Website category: jobs
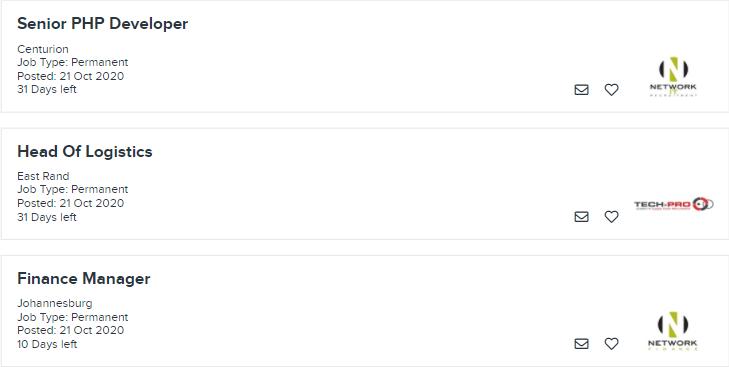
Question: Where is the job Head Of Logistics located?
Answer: East Rand

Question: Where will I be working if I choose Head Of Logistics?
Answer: East Rand

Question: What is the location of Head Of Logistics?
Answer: East Rand

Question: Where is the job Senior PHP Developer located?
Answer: Centurion

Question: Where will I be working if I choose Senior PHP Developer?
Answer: Centurion

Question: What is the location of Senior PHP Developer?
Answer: Centurion

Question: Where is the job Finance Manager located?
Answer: Johannesburg

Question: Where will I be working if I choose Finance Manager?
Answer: Johannesburg

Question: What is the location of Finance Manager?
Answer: Johannesburg

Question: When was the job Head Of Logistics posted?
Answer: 21 Oct 2020

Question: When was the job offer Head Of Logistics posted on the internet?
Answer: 21 Oct 2020

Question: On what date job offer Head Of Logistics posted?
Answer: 21 Oct 2020

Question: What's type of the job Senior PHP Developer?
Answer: Job Type: Permanent

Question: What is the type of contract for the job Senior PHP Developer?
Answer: Job Type: Permanent

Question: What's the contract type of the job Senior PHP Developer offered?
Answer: Job Type: Permanent

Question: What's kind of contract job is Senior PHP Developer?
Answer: Job Type: Permanent

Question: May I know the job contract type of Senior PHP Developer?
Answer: Job Type: Permanent

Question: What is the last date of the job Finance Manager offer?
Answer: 10 Days left

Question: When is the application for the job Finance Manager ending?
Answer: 10 Days left

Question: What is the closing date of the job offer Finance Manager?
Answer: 10 Days left

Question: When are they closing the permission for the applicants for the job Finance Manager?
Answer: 10 Days left

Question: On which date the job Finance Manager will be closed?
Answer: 10 Days left

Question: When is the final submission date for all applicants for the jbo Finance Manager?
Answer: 10 Days left

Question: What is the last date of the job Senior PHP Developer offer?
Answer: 31 Days left

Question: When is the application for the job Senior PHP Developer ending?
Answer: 31 Days left

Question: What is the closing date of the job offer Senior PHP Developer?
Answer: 31 Days left

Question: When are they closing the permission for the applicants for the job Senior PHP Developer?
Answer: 31 Days left

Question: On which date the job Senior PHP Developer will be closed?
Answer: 31 Days left

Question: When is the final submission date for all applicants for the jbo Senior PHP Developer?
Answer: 31 Days left

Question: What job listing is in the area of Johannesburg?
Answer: Finance Manager

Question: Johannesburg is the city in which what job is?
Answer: Finance Manager

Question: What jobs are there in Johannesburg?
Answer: Finance Manager

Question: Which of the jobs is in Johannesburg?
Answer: Finance Manager

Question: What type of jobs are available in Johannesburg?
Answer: Finance Manager

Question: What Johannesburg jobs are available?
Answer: Finance Manager

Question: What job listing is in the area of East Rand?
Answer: Head Of Logistics

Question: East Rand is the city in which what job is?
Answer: Head Of Logistics

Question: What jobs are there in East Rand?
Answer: Head Of Logistics

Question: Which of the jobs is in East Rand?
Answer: Head Of Logistics

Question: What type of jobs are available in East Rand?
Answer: Head Of Logistics

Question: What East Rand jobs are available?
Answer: Head Of Logistics

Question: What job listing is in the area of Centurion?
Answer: Senior PHP Developer

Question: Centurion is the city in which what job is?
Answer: Senior PHP Developer

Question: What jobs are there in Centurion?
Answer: Senior PHP Developer

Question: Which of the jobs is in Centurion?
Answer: Senior PHP Developer

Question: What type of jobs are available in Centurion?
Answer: Senior PHP Developer

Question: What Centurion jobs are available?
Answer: Senior PHP Developer